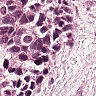
Metastatic tissue present: yes